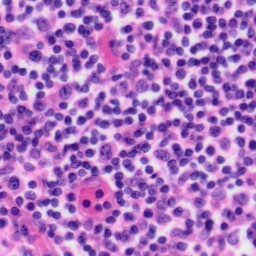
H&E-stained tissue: Tonsil